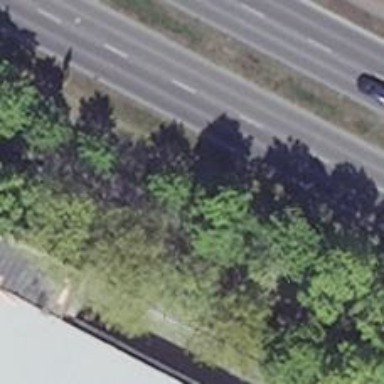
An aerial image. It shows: Row of deciduous broadleaved trees.